Question: I have the following angularjs ng-repeat ,column status have three values (Phoned,Active,Waiting)
'''
<tr ng-repeat="person in persons">
<td>{{person.id}}</td>
<td>{{person.status}}</td>
</tr>
'''
I need to apply bootstrap class depending on the value of status,like the following image

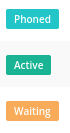
Answer: You need to use 'ng-class' directive
'''
<tr ng-repeat="person in persons">
<td>{{person.id}}</td>
<td ng-class="{'phoned':person.status === 'Phoned',
'active':person.status === 'Active',
'waiting':person.status === 'Waiting'}">
{{person.status}}
</td>
</tr>
'''
'''
.phoned{
background-color: blue;
}
.active{
background-color: green;
}
.waiting{
background-color: orange;
}
'''